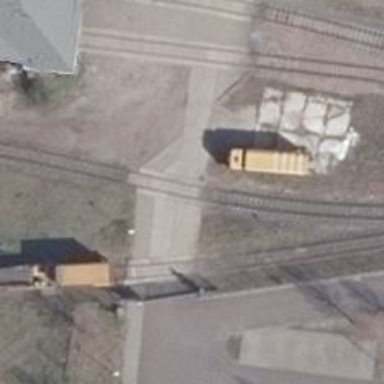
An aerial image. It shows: Railway level crossing.